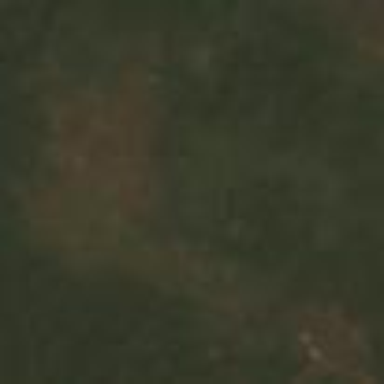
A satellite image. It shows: Savanna grassland.